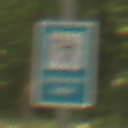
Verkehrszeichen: Verkehrshelfer
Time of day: Midday
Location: Outdoor (Nature)
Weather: PartlyCloudy
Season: NotSpecified
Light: Natural